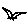
Label: bird